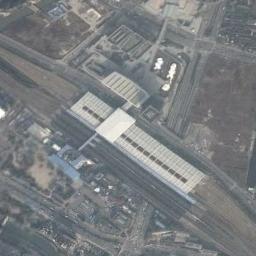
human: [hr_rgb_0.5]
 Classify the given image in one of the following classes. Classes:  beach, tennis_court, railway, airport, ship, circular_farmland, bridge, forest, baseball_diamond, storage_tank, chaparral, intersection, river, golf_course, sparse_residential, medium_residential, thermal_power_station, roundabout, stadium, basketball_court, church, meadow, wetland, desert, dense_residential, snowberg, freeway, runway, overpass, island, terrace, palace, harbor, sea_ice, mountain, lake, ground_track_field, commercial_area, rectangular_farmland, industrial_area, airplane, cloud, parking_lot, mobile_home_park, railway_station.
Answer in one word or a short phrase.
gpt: railway_station